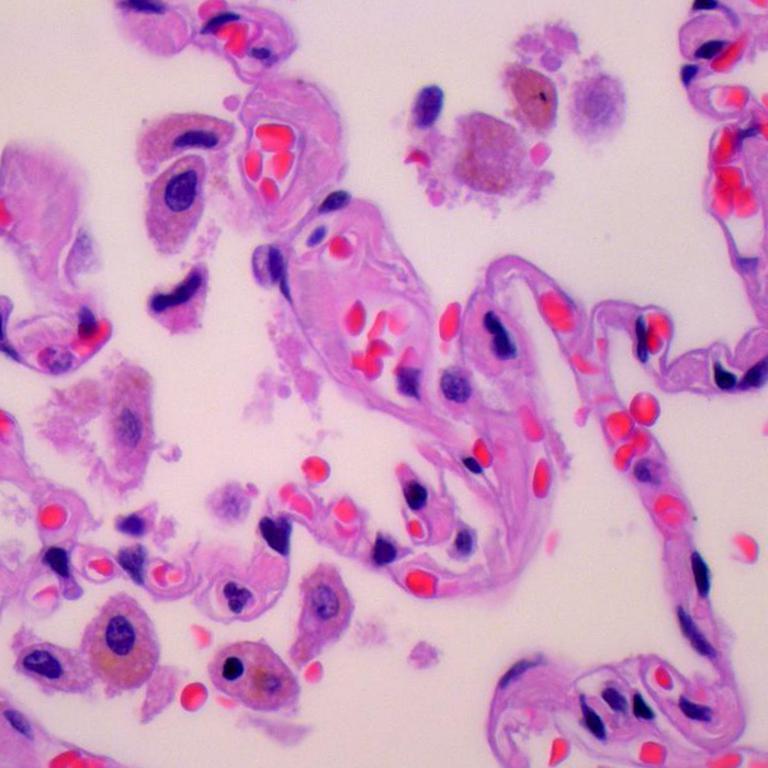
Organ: lung
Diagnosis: benign